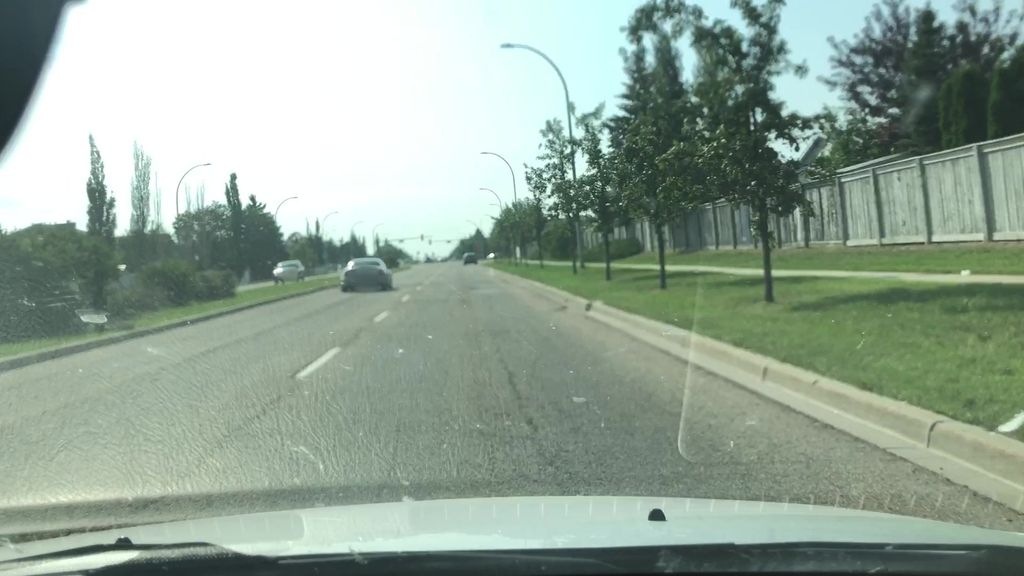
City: edmonton